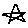
Label: star